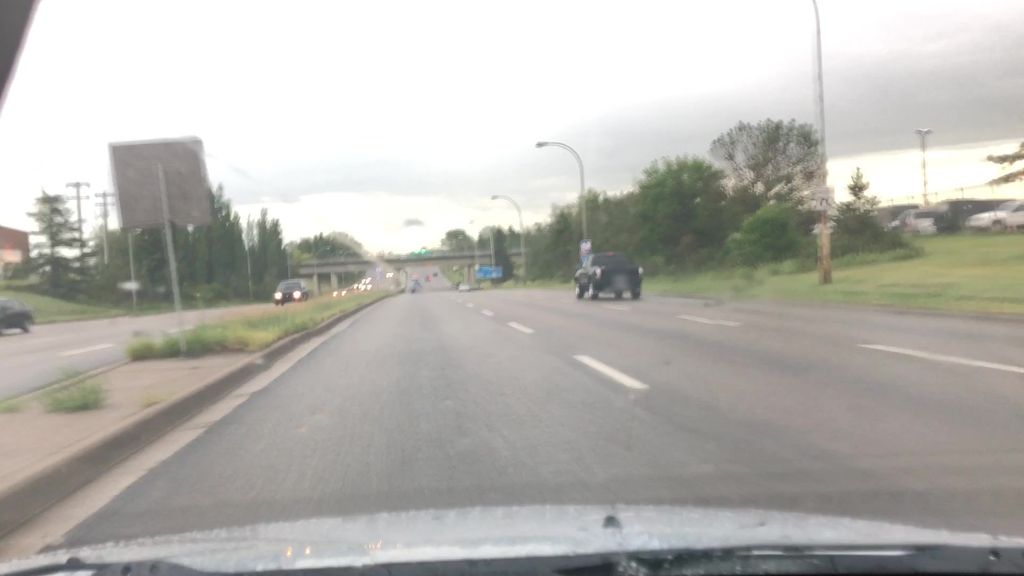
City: edmonton